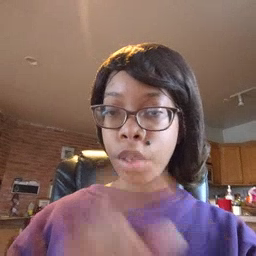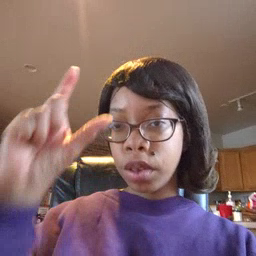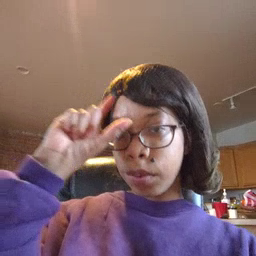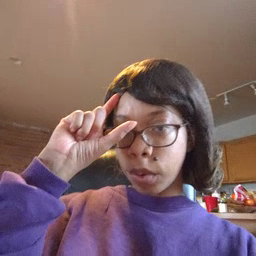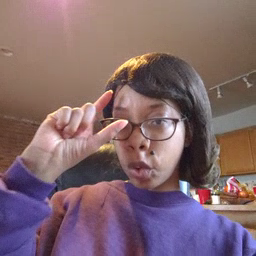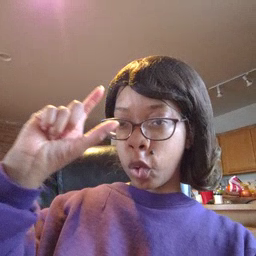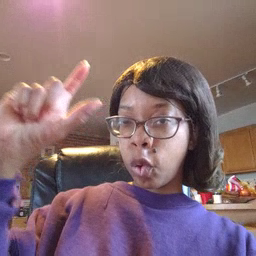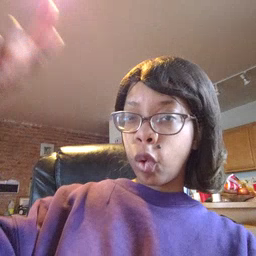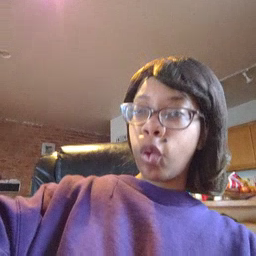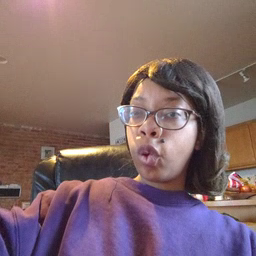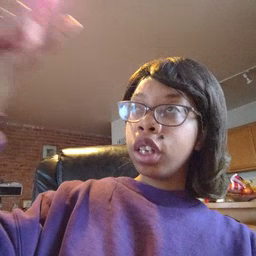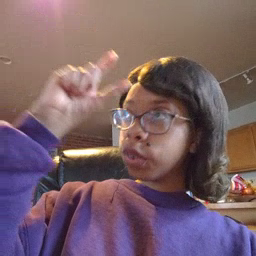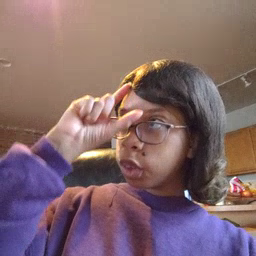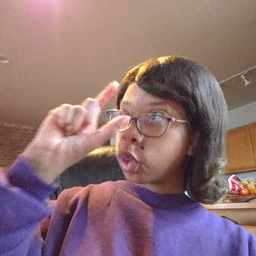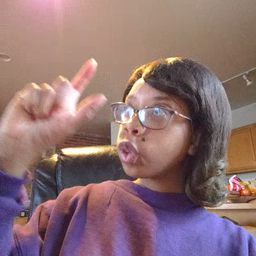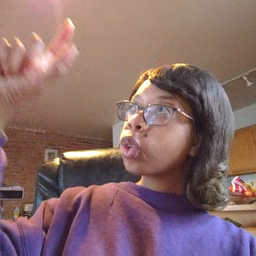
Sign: moon